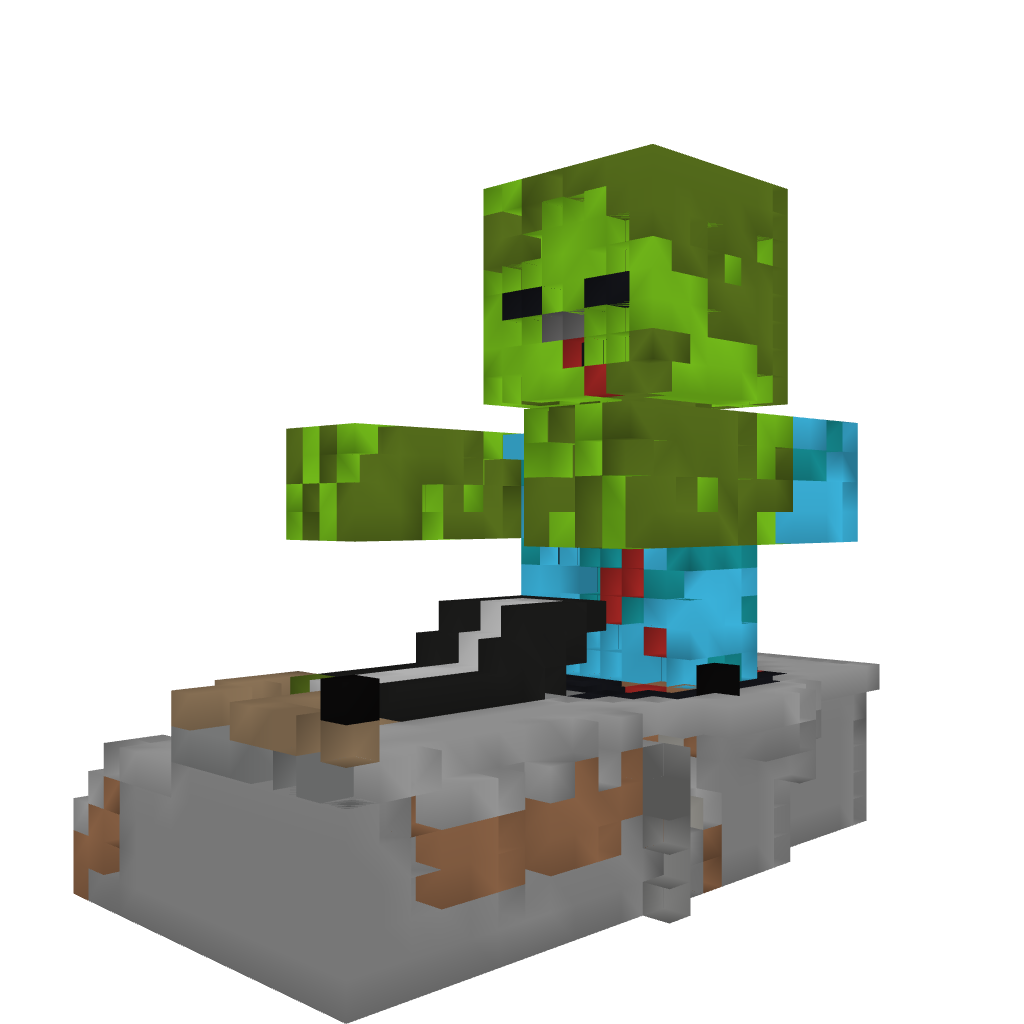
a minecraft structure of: Small zombie pixelart